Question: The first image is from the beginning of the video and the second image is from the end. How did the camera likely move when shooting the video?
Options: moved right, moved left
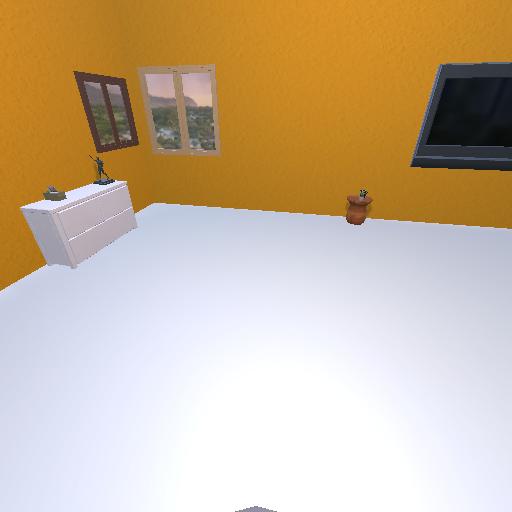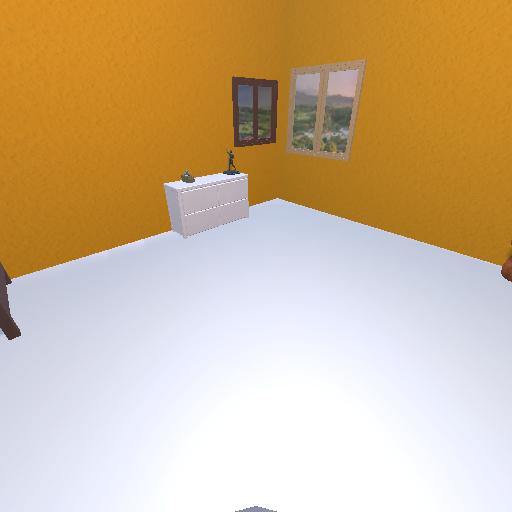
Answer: moved right